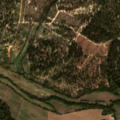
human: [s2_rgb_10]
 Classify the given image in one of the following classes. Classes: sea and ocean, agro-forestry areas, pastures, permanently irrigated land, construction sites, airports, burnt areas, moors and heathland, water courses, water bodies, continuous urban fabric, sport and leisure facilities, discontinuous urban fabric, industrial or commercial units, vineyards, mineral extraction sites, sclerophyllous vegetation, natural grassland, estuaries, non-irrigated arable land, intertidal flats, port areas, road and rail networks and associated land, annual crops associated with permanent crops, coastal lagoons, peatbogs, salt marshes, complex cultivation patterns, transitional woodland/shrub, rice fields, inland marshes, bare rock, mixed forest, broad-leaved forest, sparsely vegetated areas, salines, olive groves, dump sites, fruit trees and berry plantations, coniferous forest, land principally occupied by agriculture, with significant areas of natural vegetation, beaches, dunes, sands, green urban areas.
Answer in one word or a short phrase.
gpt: permanently irrigated land, broad-leaved forest, mixed forest